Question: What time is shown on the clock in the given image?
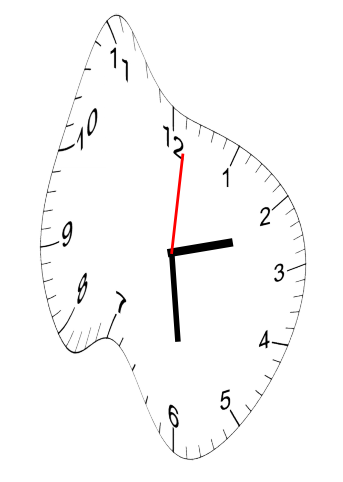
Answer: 02:29:01